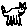
Label: cat